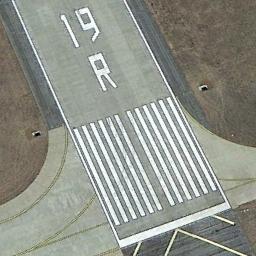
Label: runway